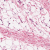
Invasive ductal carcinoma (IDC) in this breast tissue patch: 0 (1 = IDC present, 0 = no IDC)